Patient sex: M
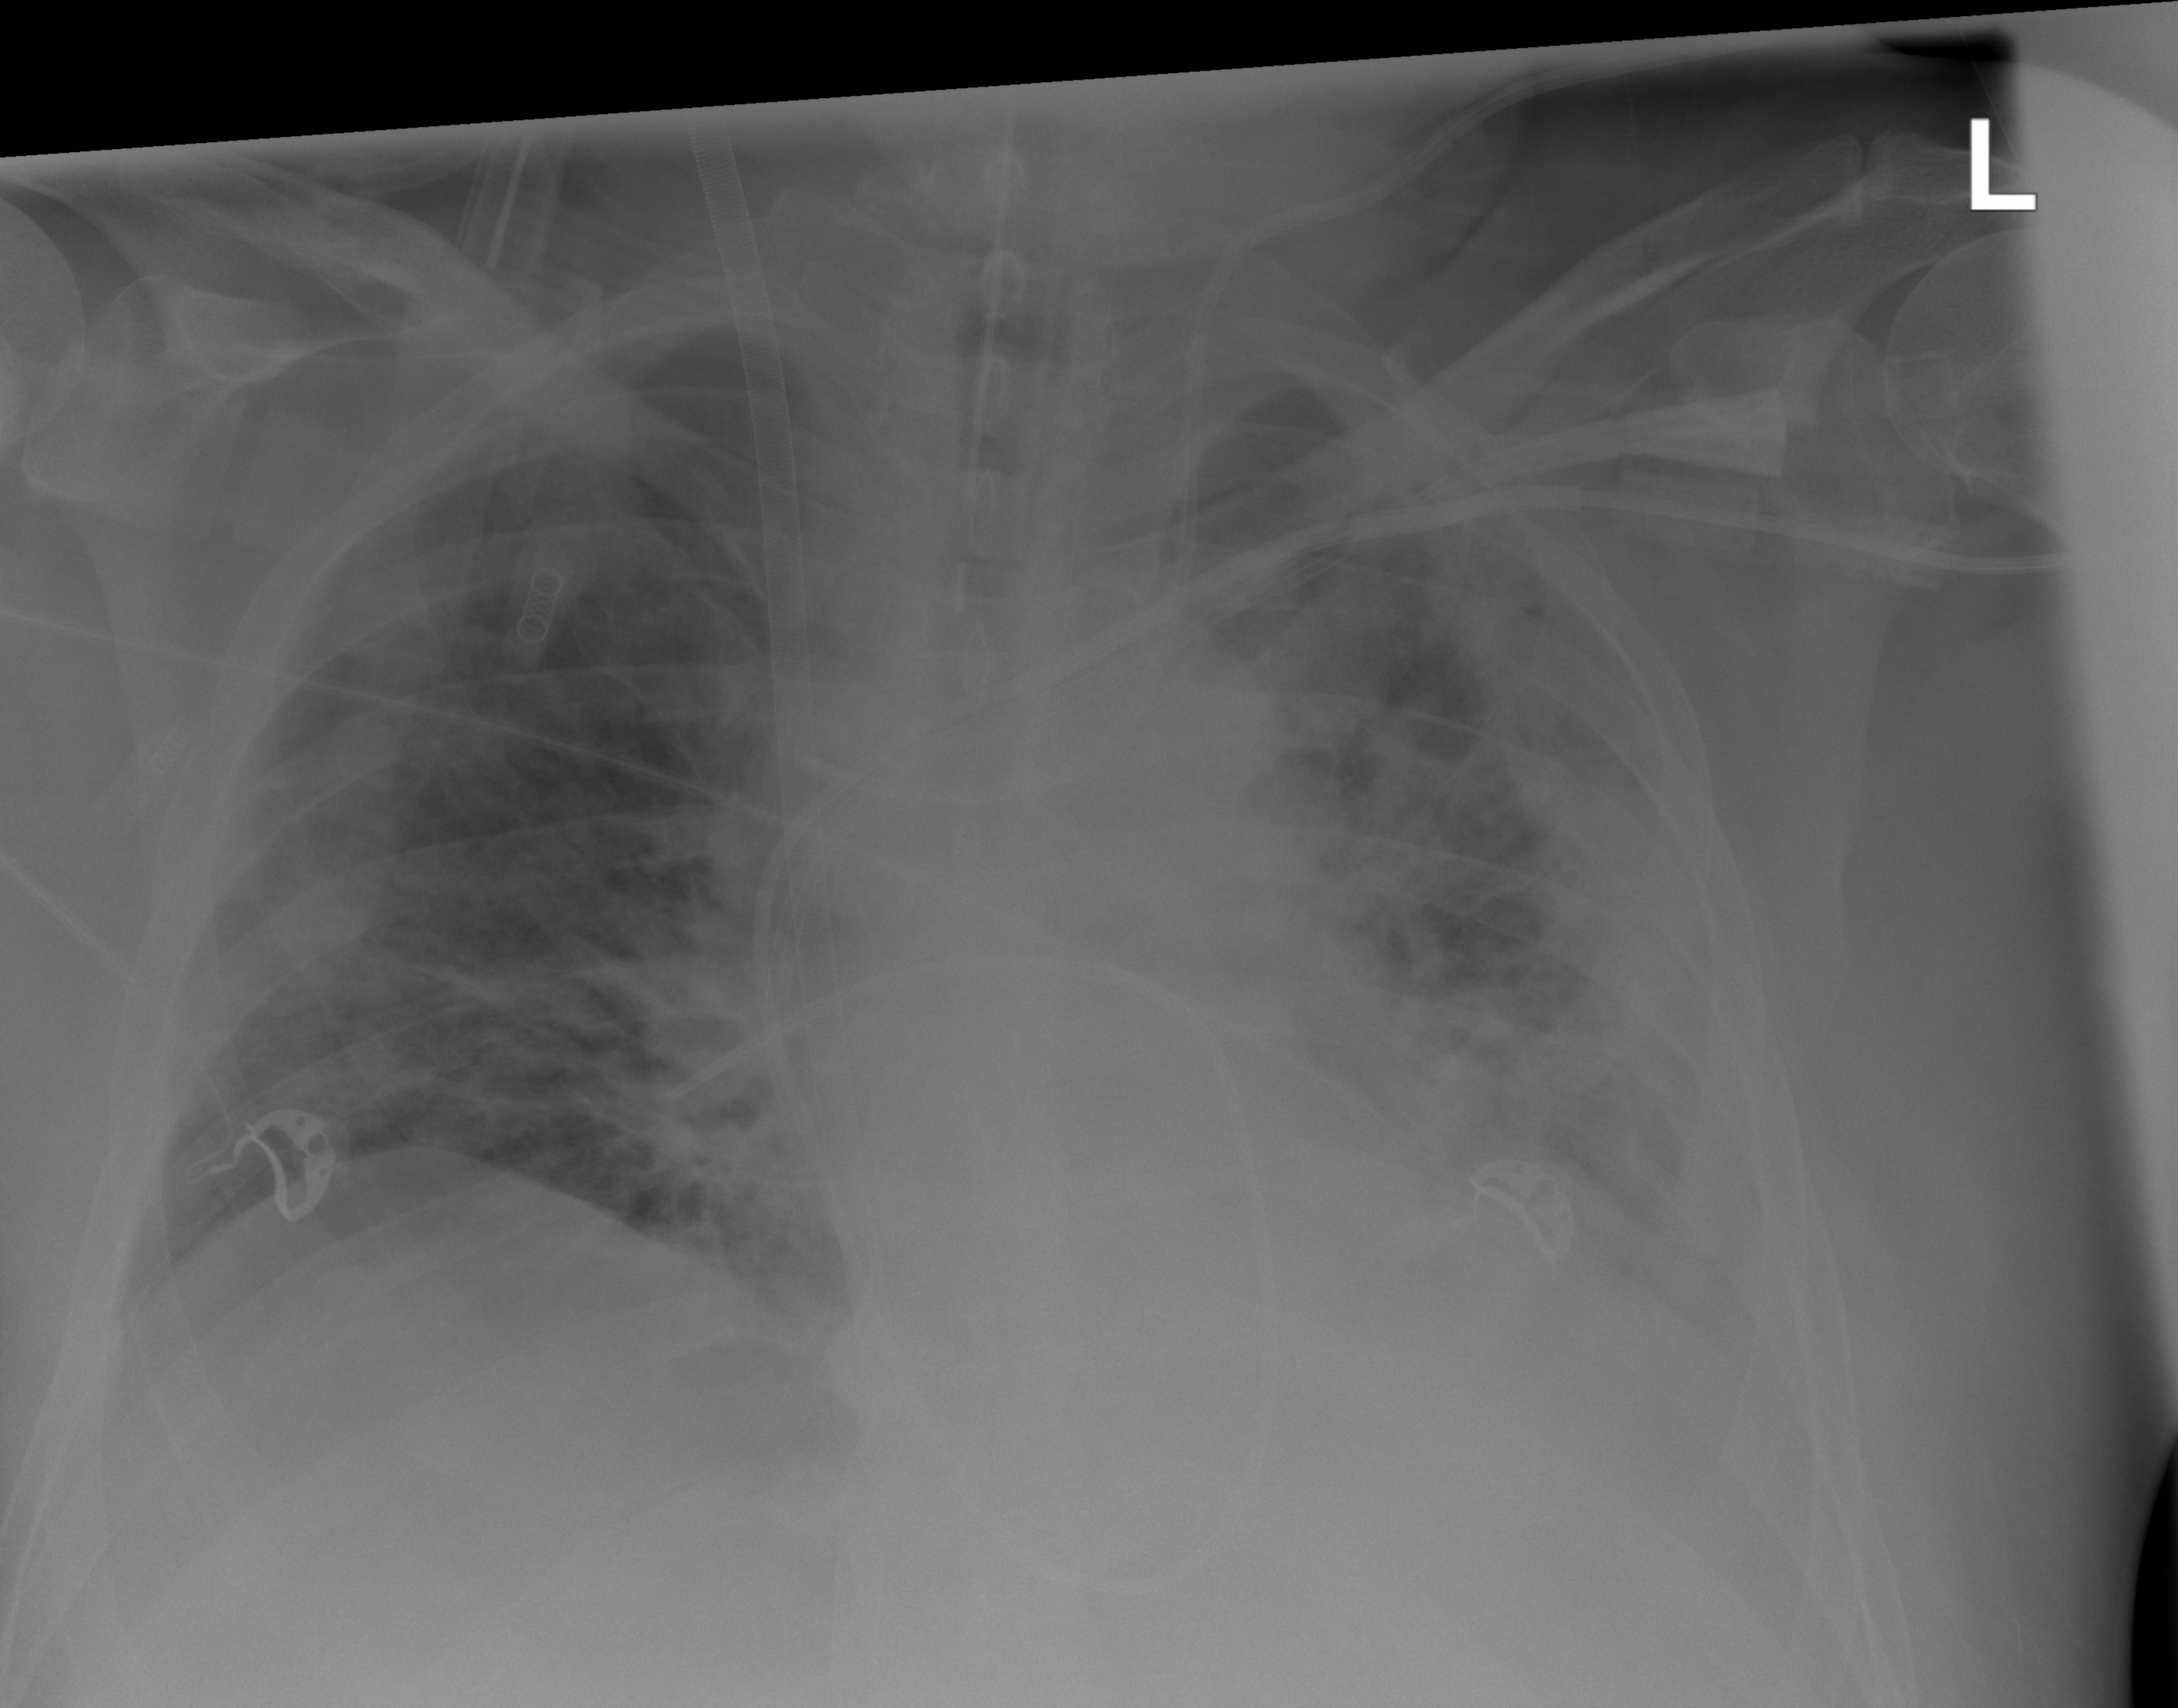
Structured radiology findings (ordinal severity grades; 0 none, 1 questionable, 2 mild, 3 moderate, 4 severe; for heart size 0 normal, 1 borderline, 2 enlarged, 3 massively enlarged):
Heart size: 2
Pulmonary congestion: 3
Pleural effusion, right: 0
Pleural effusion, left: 3
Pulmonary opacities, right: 2
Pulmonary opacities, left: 3
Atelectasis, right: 2
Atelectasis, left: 3